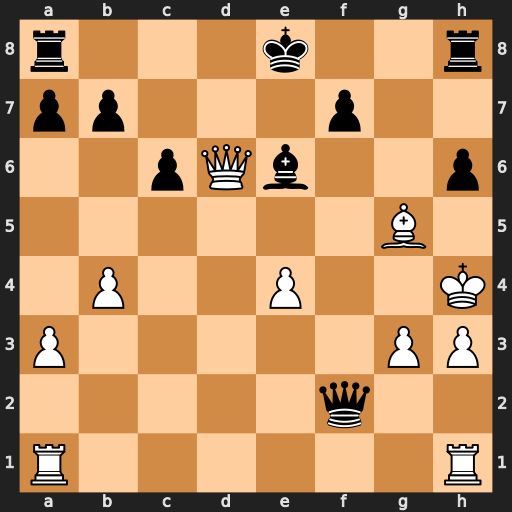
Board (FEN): r3k2r/pp3p2/2pQb2p/6B1/1P2P2K/P5PP/5q2/R6R
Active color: w
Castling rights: kq
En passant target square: -
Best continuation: Qe7#